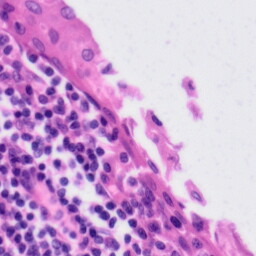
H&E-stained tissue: Tonsil